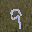
Label: 9